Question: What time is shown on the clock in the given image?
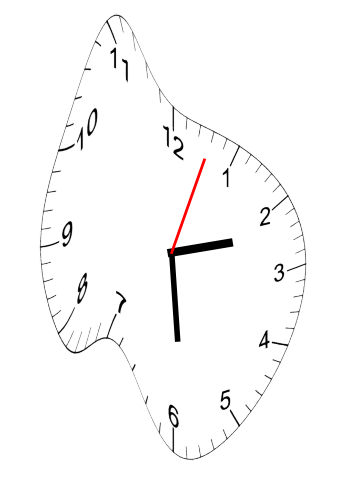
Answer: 02:29:03